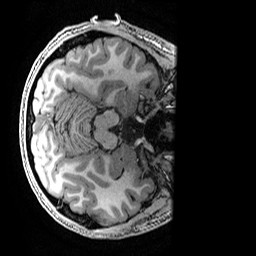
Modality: T1w
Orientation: axial
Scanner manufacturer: ge
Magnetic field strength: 3 T
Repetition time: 0.007 s
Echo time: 0.00342 s